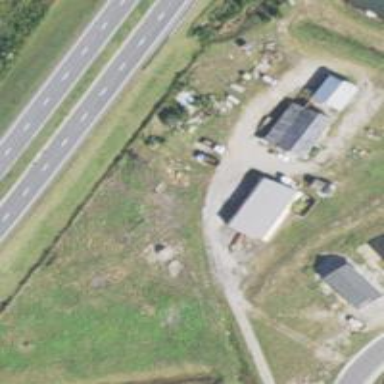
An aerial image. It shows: Driveway leading to service road.